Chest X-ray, PA view. Patient: 35 years old, sex F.
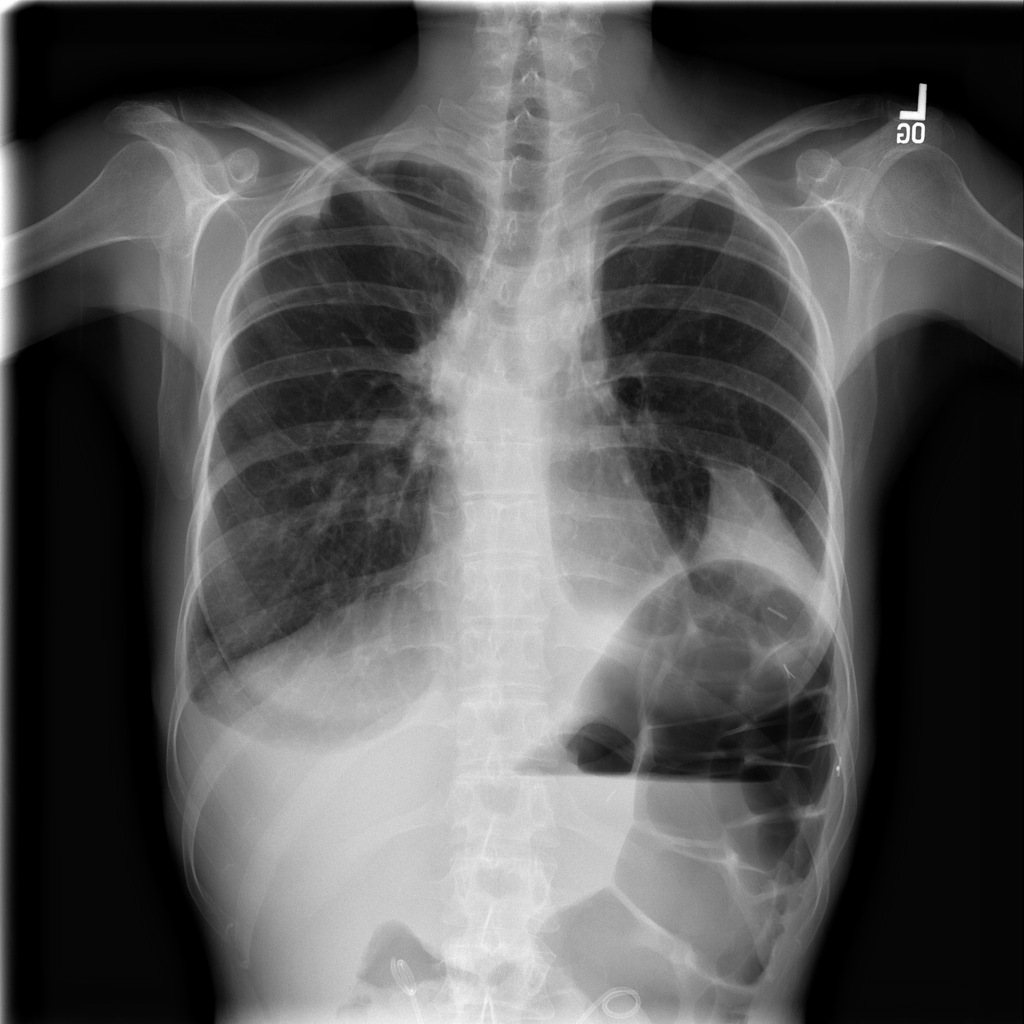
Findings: Infiltration, Pleural_Thickening